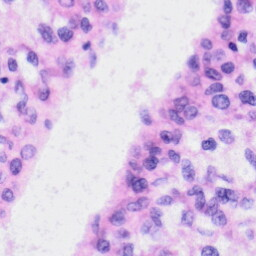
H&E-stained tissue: Liver